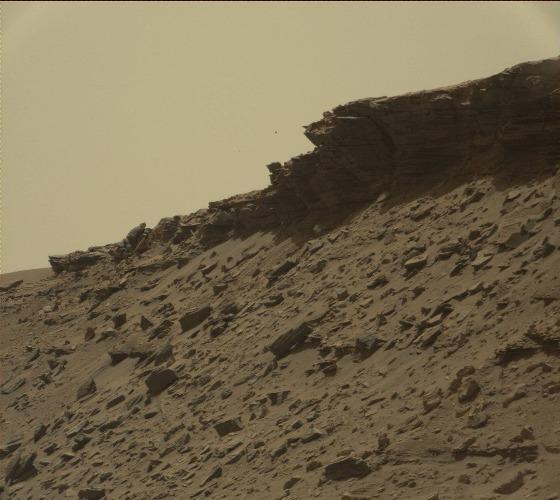
Terrain classes present: Bedrock, Gravel / Sand / Soil, Rock, Shadow, Sky / Distant Mountains